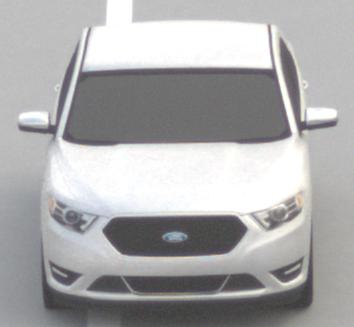
Make: Ford
Model: Taurus
Detailed model: SHO
Model produced from: 2012
Model produced until: 2019
Doors: 4
Color: white
Road condition: dry road
Daytime: midday
Contrast: low contrast